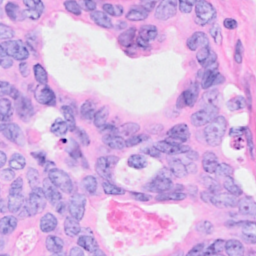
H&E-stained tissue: Breast